Aerial crown-view tile of a tropical tree (Barro Colorado Island, Panama), acquired 20241112:
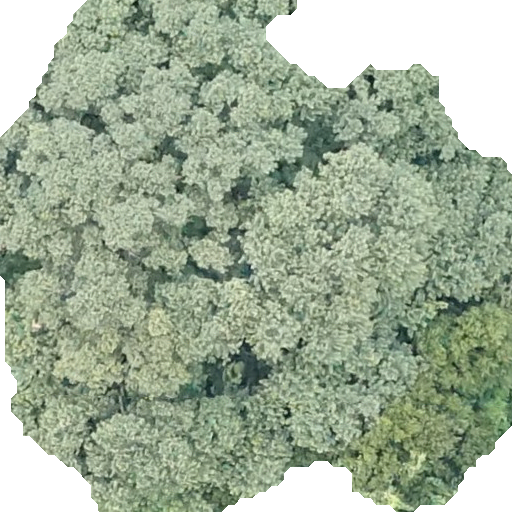
Species: Luehea seemannii
GBIF accepted scientific name: Luehea seemannii
Crown area: 379.408 m²